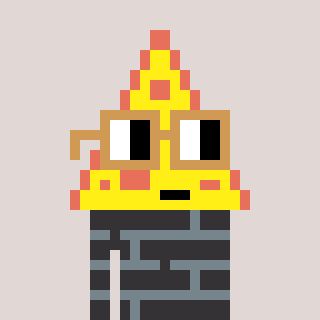
a pixel art character with square brown glasses, a pizza-shaped head and a grayscale-colored body on a warm background